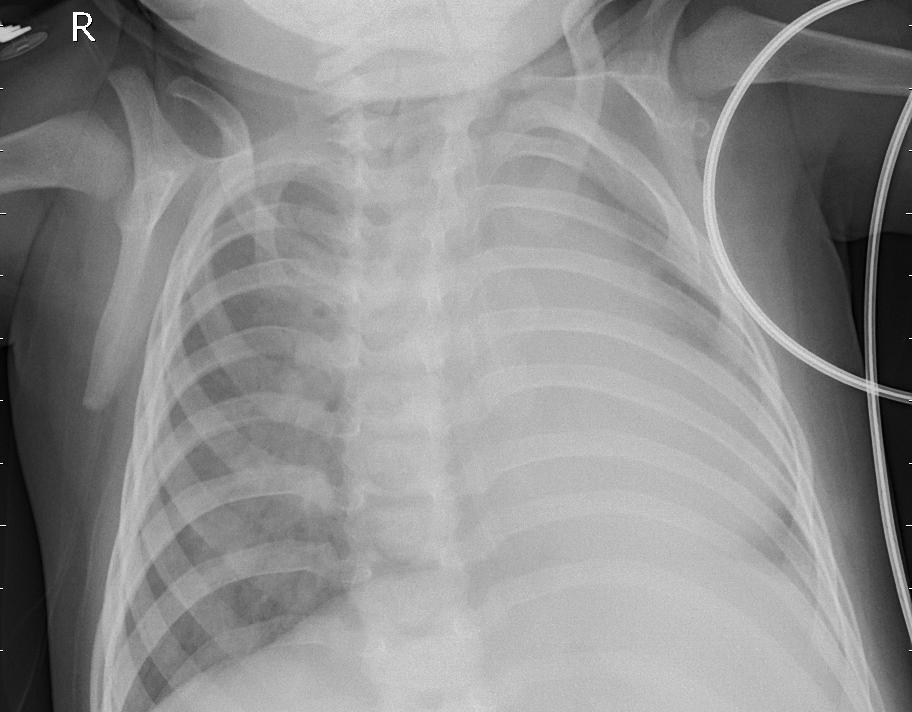
Diagnosis: PNEUMONIA